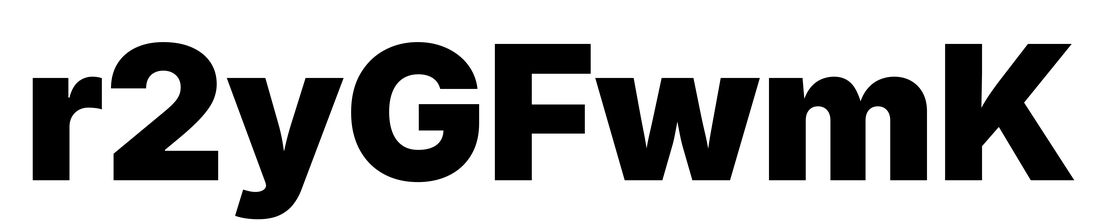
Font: Inter_Black